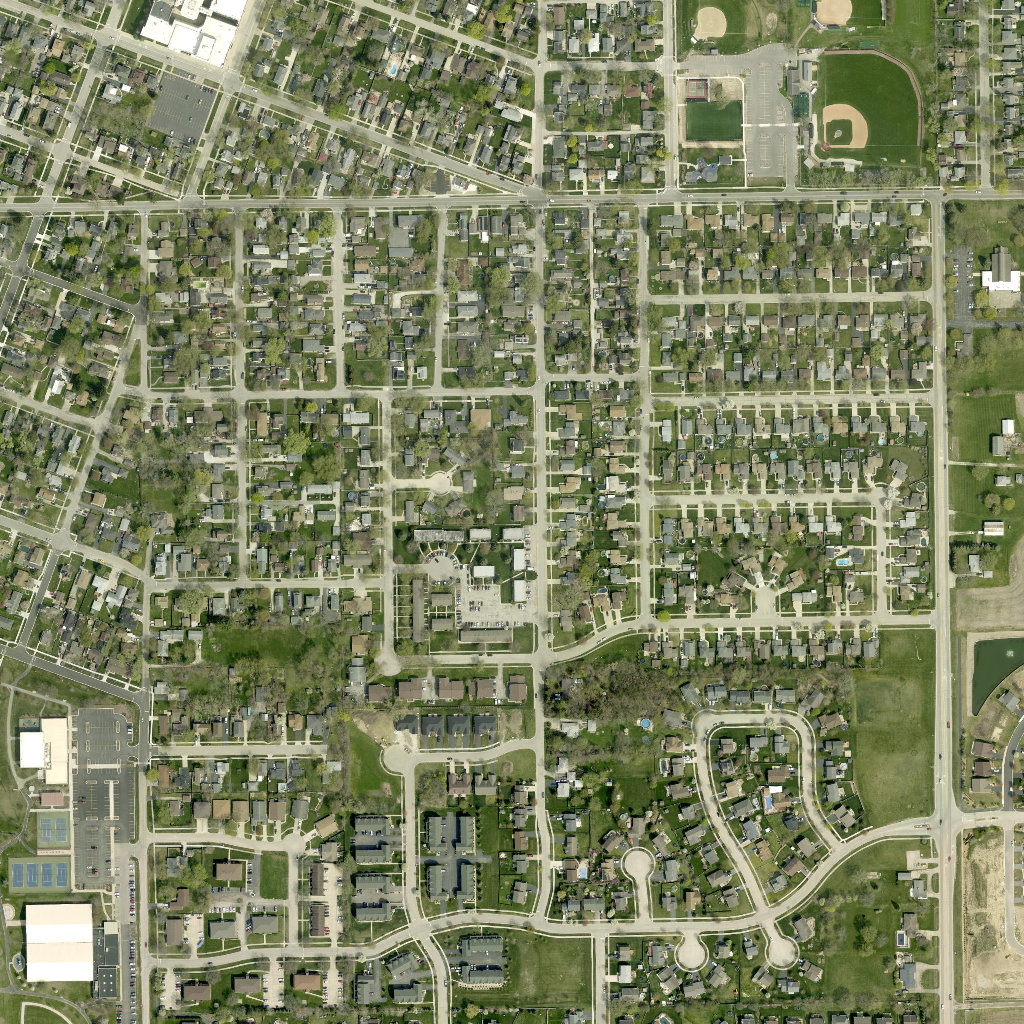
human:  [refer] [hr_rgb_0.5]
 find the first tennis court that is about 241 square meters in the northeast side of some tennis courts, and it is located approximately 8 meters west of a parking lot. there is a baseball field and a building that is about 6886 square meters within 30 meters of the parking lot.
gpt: <box>[[5, 79, 6, 82, 0]]</box>